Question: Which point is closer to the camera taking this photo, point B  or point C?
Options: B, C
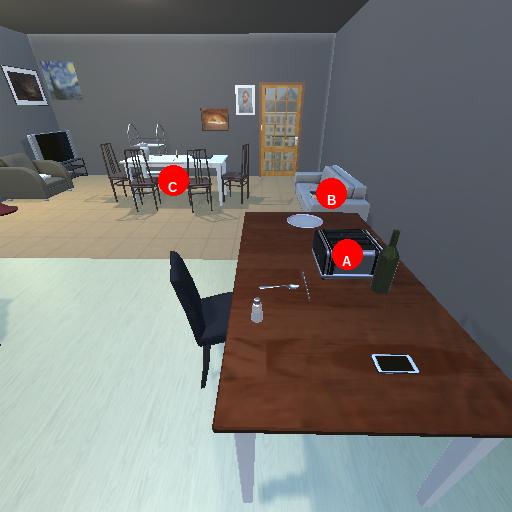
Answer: B